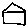
Label: house